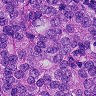
Metastatic tissue present: yes